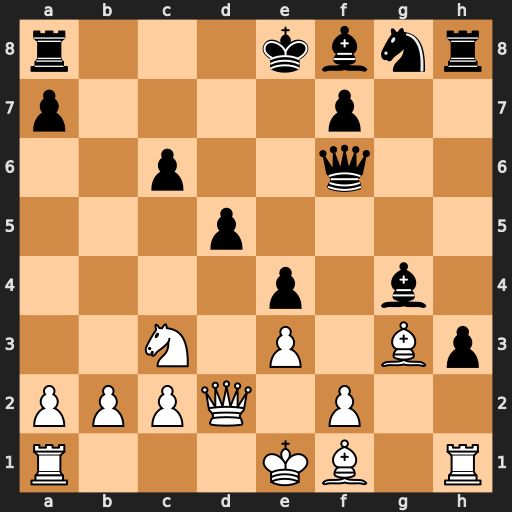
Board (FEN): r3kbnr/p4p2/2p2q2/3p4/4p1b1/2N1P1Bp/PPPQ1P2/R3KB1R
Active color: w
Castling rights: KQkq
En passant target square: -
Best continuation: Nxd5 cxd5 Bb5+ Ke7 Qxd5